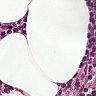
Metastatic tissue present: no